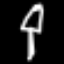
Label: fork